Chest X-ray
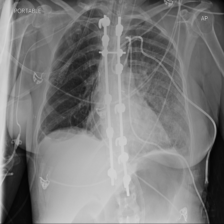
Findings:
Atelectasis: negative
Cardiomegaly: negative
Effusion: negative
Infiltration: positive
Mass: negative
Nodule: negative
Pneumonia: negative
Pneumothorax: negative
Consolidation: negative
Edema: negative
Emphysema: negative
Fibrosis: negative
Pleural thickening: negative
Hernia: negative